Question: I have WPF application work with '1024x768' screen resolution, now I want to run this application on Microsoft Surface with wide resolution, I had make new windows with resolution '1366x768', but unfortunately I can't make it work fine on Surface, I tested it on my laptop, it's work 100%, but I don't understand why it would't work in the same way on Surface.
If there is anyone that has experience with Surface can you please help?
## Update
When I run the WPF windows with resolution '1920x1080' work full screen on my laptop, but the problem is when run application on Surface with the same resolution don't fit the full screen, see this screenshot to more clarity:

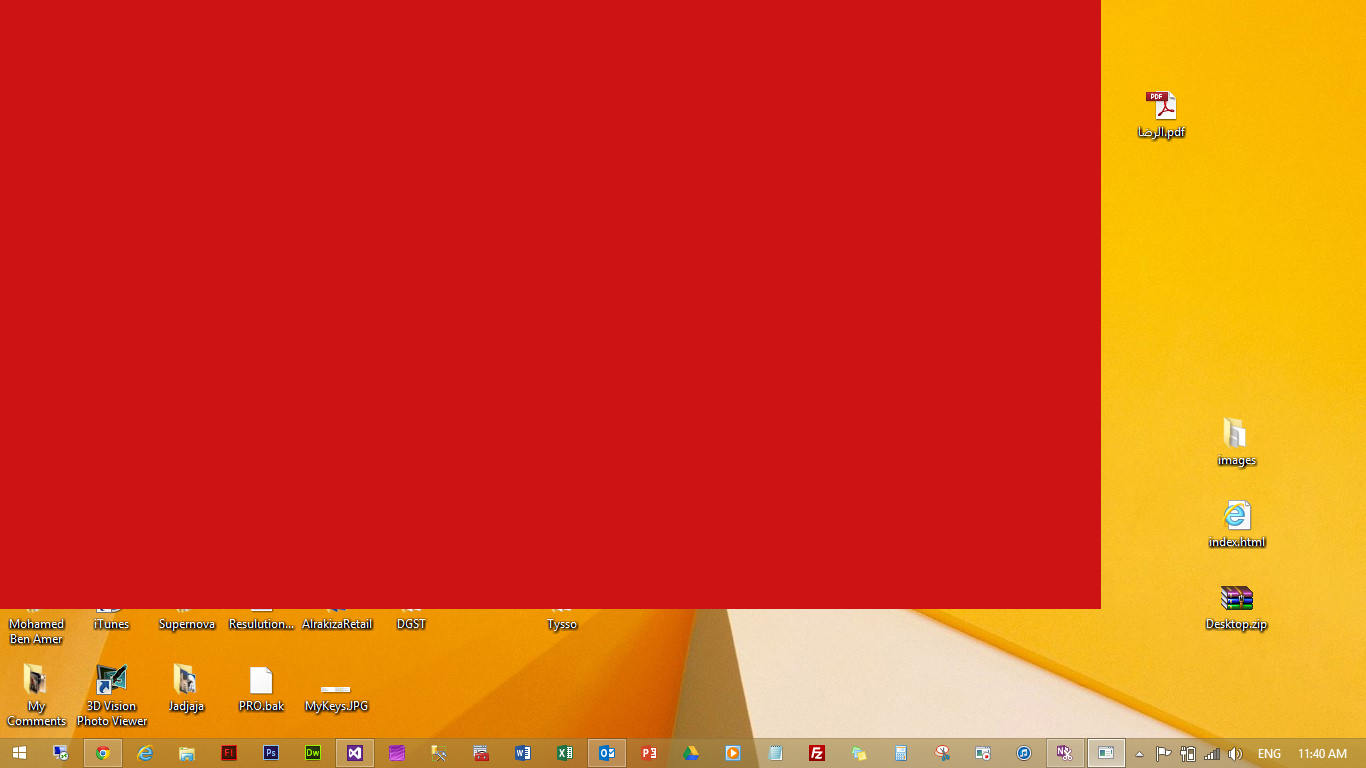
Answer: Maybe your surface and laptop have different DPI settings. See <URL> how to handle that problem.